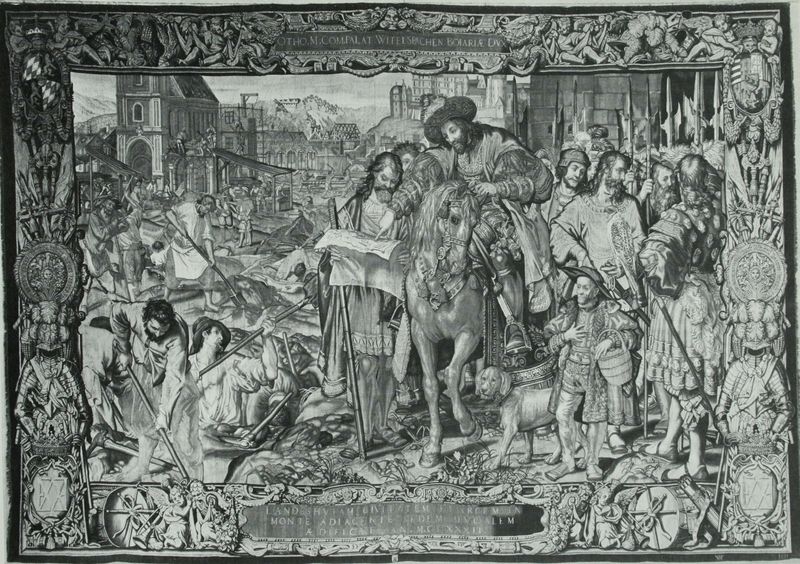
Titel: Die Erbauung von Landshut
Künstler: Peter Candid
Standort: München
Institution: Münchener Hof
Schlagwörter: berg, gemälde, gruppe, himmel, mann, schatten, weiß, wolken, menschen, stadt, fenster, grau, hell, hintergrund, holz, hut, licht, männer, schwarz, szene, säule, säulen, tür, zeichnung, dach, gebäude, haus, hund, schloss, tiere, gesellschaft, menge, muster, ornament, teppich, bart, bärte, barock, bibel, rahmen, stehen, vollbart, gelehrte, erde, horizont, häuser, kirche, stoff, renaissance, bauern, oval, pferd, reiter, stock, engel, ausritt, sattel, steigbügel, schrift, papier, rahmung, gehstock, stab, berge, dorf, mauer, grafik, rand, arbeiter, figuren, könig, lanze, soldaten, bordüre, wandteppich, inschrift, korb, krempe, tor, foto, fotografie, schild, buch, zettel, burg, bayern, palast, himmeö, schwarz weiss, grafisch, loch, stich, illustration, schilder, schwert, schwerter, text, waffen, soldat, stöcke, volk, helm, gewirkt, ritter, fürst, rüstung, photo, wappen, rauten, karte, helme, üppig, jesus, gewehr, ross, krieger, tapisserie, fachwerk, hellebarde, graben, lanzen, ritterrüstung, plan, löwe, hellebarden, speer, speere, fresko, zwerg, urkunde, wanderstab, wanderstock, gewebe, heilig, posaune, textil, eimer, kupferstich, vordach, wandbehang, gewebt, aufnahme, bau, schaufel, spaten, bauten, georg, bauen, erklärung, historisch, proportionen, aufbau, baustelle, bauplan, architekt, bauwerke, holzbau, beschriftet, pla, bauherr, rüstungen, frühe neuzeit, erläuterung, baumeister, bauarbeiter, ritterrüstungen, schaufeln, galgen, behang, rüstzeug, attribute, landser, stdt, menshcne, hutz, aushub, kleiner mann, otho, erdloch, sattelo, zünfte, g, georf, org, gewege, iduerer, v erzierung